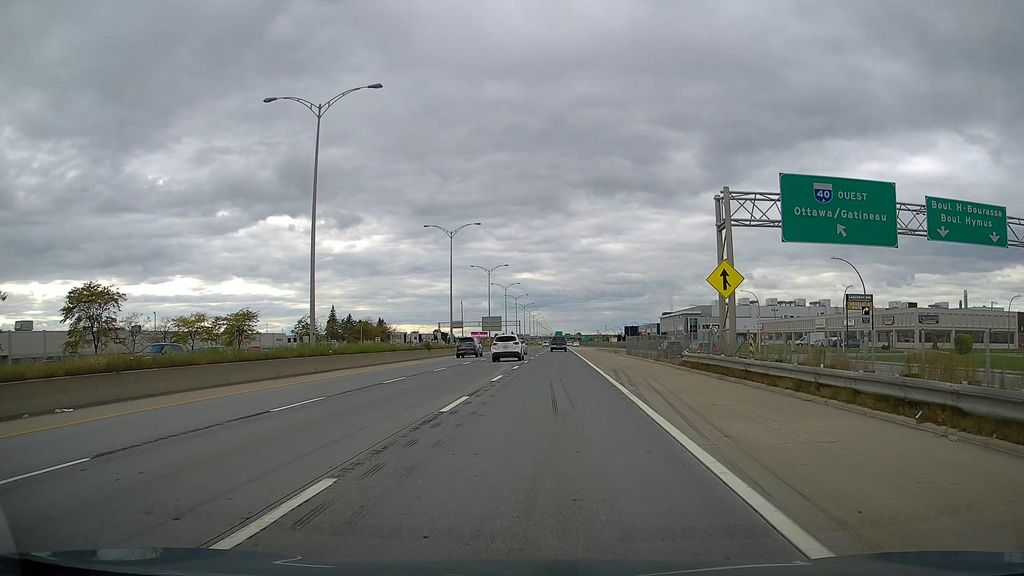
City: montreal